【题型】解答题　【知识点】立体几何　【难度】easy
已知正方体 \(ABCD-A_1B_1C_1D_1\)，\(P\) 是 \(AD_1\) 中点，\(Q\) 是 \(BD\) 中点，\(E\) 是 \(DD_1\) 中点.

(1) 求证：\(PQ \parallel\) 平面 \(D_1DCC_1\)；

(2) 求异面直线 \(CE\) 和 \(DP\) 所成角的余弦值.

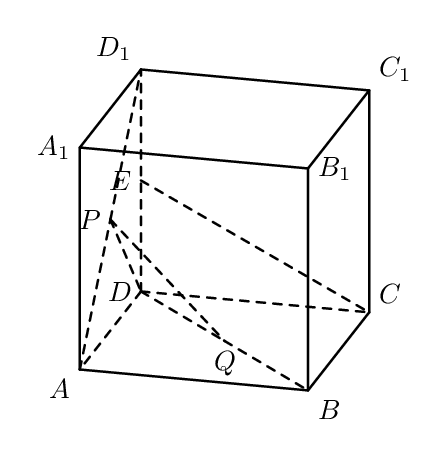
【解答】
【答案】(1)证明见解析

(2) \(\frac{\sqrt{6}}{6}\)

【知识点】证明线面平行、线面角的向量求法

【分析】（1）根据线面平行的判定定理证明 \(PB \parallel\) 平面 \(ACE\)；

（2）通过建立空间直角坐标系求出平面 \(ACE\) 的法向量，进而利用向量公式求出直线 \(AP\) 与平面 \(ACE\) 所成角的正弦值。

【详解】（1）连接 \(BD\) 交 \(AC\) 于点 \(F\)；\(E\) 是 \(PD\) 的中点，\(F\) 是 \(BD\) 中点。\(EF \parallel PB\)。

又\(\because EF \subset\) 平面 \(ACE\)，\(PB \subset\) 平面 \(ACE\)。\(\therefore PB \parallel\) 平面 \(ACE\)。

（2）建立如图所示的空间直角坐标系 \(A-xyz\)，则 \(A(0,0,0)\)，\(C(1,2,0)\)，\(E(0,1,1)\)，

\[\therefore\overrightarrow{AE} = (0,1,1),\quad \overrightarrow{AC} = (1,2,0).\]

设平面 \(ACE\) 的法向量为 \(\vec{n} = (x,y,z)\)，则
\(\begin{cases}
\vec{n} \cdot \overrightarrow{AC} = 0 \\
\vec{n} \cdot \overrightarrow{AE} = 0.
\end{cases}\)

\[
\therefore \begin{cases}
x + 2y = 0 \\
y + z = 0.
\end{cases}
\]
令 \(x = 2\)，则 \(y = -1\)，\(z = 1\)。

\(\therefore \vec{n} = (2,-1,1)\) 是平面 \(ACE\) 的一个法向量。\(\overrightarrow{AP} = (0,0,2)\)，

设直线 \(AP\) 与平面 \(ACE\) 所成角为 \(\theta\)，

则直线 \(AP\) 与平面 \(ACE\) 所成角的正弦值为
\[\sin \theta = \left| \frac{\overrightarrow{AP} \cdot \vec{n}}{\left| \overrightarrow{AP} \right| \left| \vec{n} \right|} \right| = \left| \frac{0 \times 0 + 0 \times (-1) + 2 \times 1}{2 \times \sqrt{2^2 + (-1)^2 + 1^2}} \right| = \frac{\sqrt{6}}{6}.\]
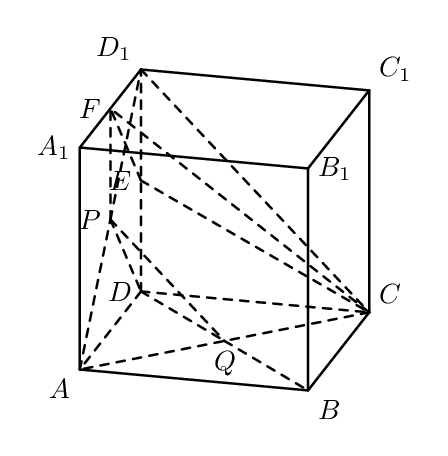